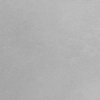
Atmospheric dust classification: dusty